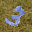
Label: 3